Question: I want to get the light grey color of a UINavigationBar and set it as the background color of a UIView. However, it's not accessible. I've made an outlet to the UINavigationBar as navigationBar and navigationBar.backgroundColor! and navigationBar.barTintColor! crashes due to nil value. Of course, I could enter RGB values manually but I would like to access them directly.
The dark grey should be the same as the light grey on the picture.
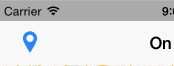
Answer: If you want to get default light Gray :
'''
UIColor.lightGrayColor()
'''
Is your VC embedded in Navigation Controller ? Or you just put UINavigationBar on ViewController in IB ?
You can use UIAppearance to change default appearance of UI (I'm using it in viewDidLoad just as an example better put in application(_:didFinishLaunchingWithOptions:) ):
'''
class ViewController: UIViewController {
@IBOutlet weak var navigationBar: UINavigationBar!{
didSet{
navigationBar.delegate = self
}
}
override func viewDidLoad() {
super.viewDidLoad()
UINavigationBar.appearance().barTintColor = UIColor.redColor()
self.view.backgroundColor = UIColor.greenColor()
}
override func didReceiveMemoryWarning() {
super.didReceiveMemoryWarning()
// Dispose of any resources that can be recreated.
}
}
extension ViewController : UINavigationBarDelegate {
func positionForBar(bar: UIBarPositioning) -> UIBarPosition {
return .TopAttached
}
}
'''